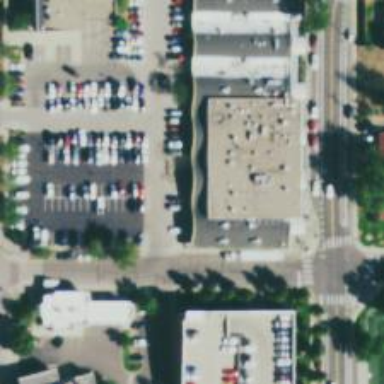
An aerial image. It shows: Veterinary facility.